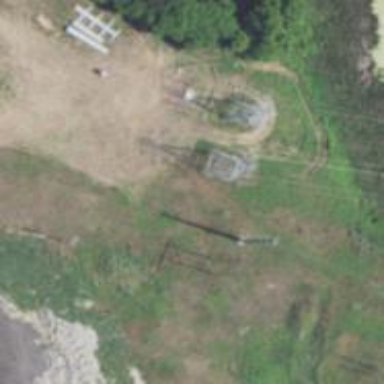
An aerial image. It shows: Power tower.